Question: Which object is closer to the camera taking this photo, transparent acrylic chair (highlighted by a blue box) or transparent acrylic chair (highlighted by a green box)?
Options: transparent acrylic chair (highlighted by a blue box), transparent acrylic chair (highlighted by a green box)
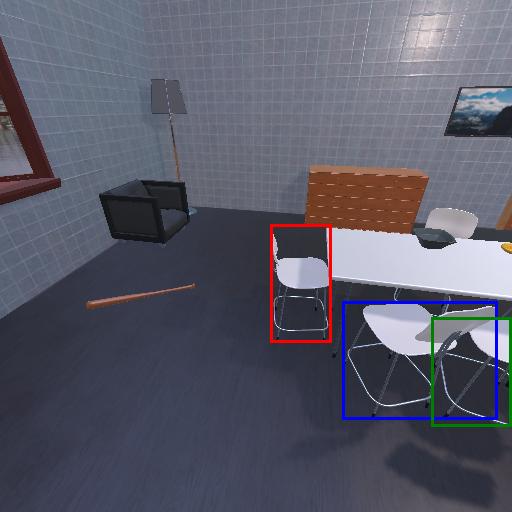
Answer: transparent acrylic chair (highlighted by a blue box)